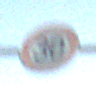
Verkehrszeichen: Geschwindigkeit30
Umgebung: Outdoor, Beach
Tageszeit: SunriseSunset
Wetter: Clear
Licht: Natural
Jahreszeit: NotSpecified
Kontrast: HighContrast